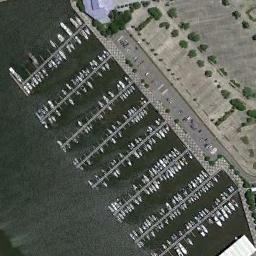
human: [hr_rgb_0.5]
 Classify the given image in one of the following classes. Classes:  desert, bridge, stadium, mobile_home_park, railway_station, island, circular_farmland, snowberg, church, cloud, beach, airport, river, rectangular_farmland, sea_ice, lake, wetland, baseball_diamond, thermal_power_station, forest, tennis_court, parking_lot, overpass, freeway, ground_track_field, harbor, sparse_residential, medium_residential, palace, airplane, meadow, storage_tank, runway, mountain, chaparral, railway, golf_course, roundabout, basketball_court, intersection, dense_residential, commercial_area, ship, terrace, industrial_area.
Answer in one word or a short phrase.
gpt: harbor